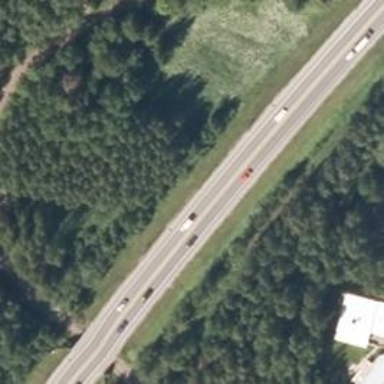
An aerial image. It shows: Asphalt motorroad with trunk classification.